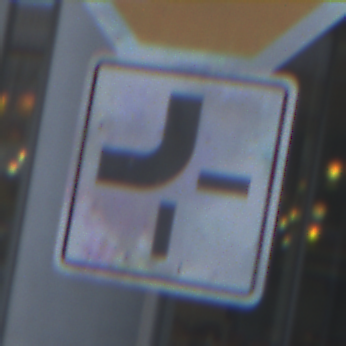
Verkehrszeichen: VerlaufVorfahrtsstrasse2
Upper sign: Stop
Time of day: SunriseSunset
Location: Outdoor (Urban)
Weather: PartlyCloudy
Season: NotSpecified
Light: Natural